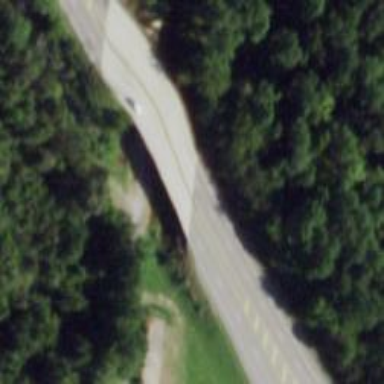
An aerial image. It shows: Primary highway bridge with dual carriageways.